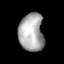
Tissue: lung
Cell type: Epithelial cells
Senescence score: 0.2369
Nuclear area (px): 918
Mean DAPI intensity: 171.13